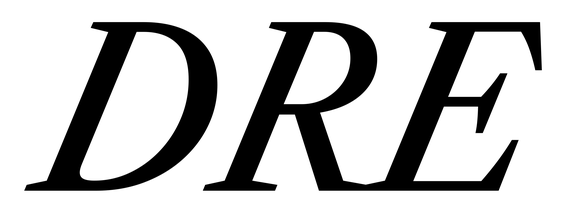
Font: LibreCaslonText-Italic_Medium_Italic